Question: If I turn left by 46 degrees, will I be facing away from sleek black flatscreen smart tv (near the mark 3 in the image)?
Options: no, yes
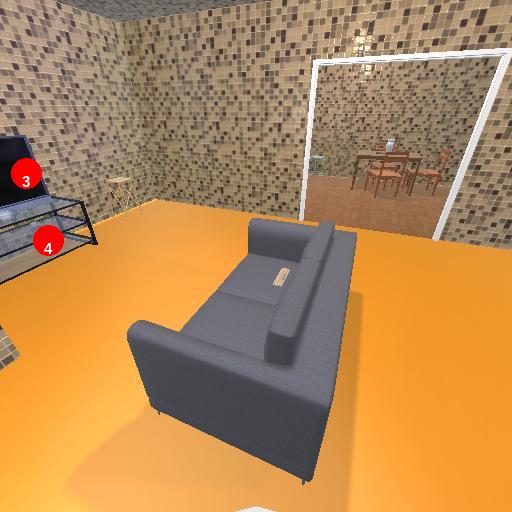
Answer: no